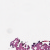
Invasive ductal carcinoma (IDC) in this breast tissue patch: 0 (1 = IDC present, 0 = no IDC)